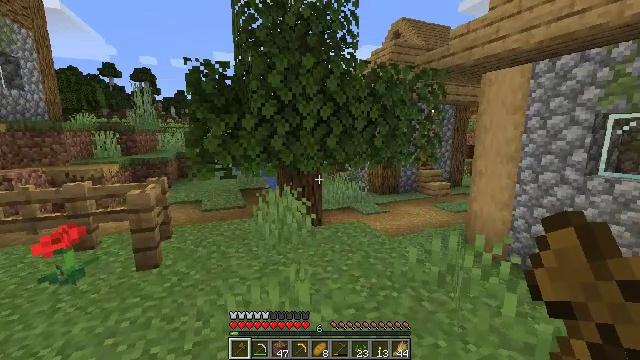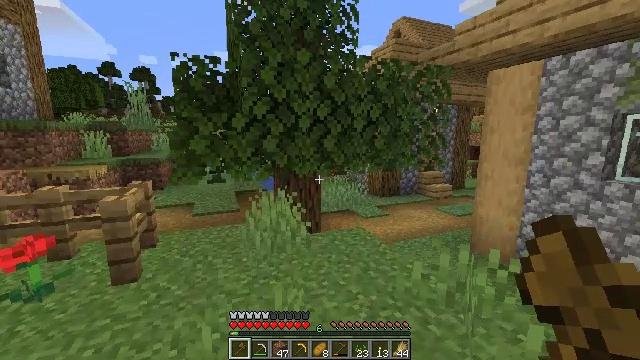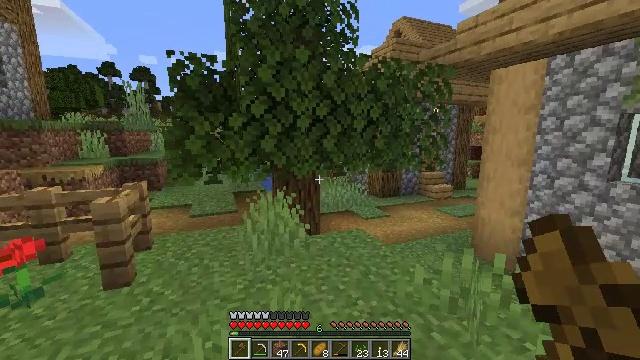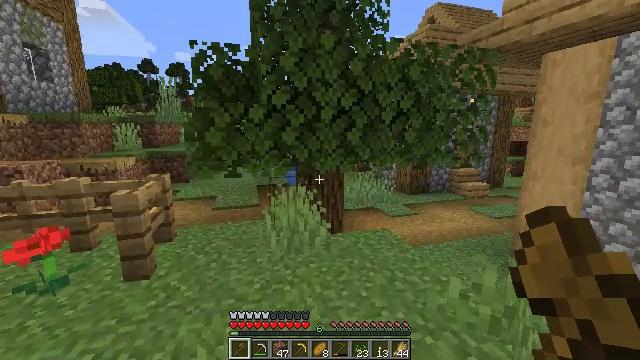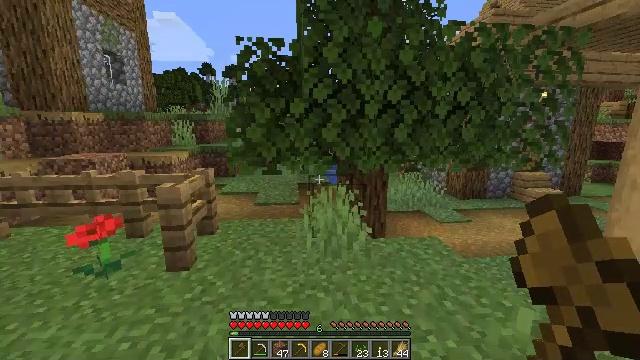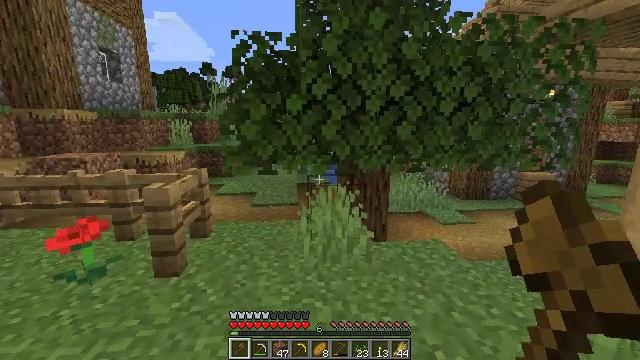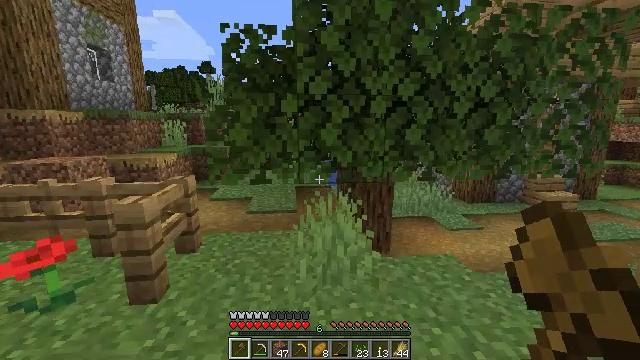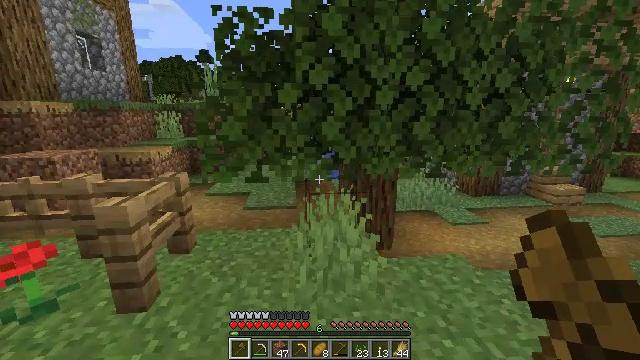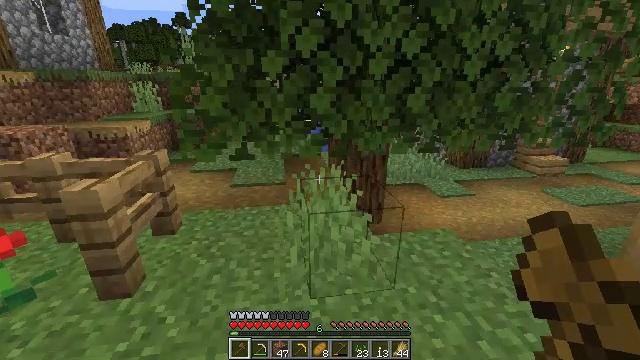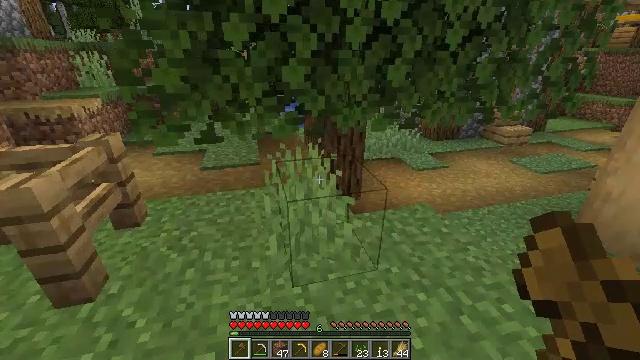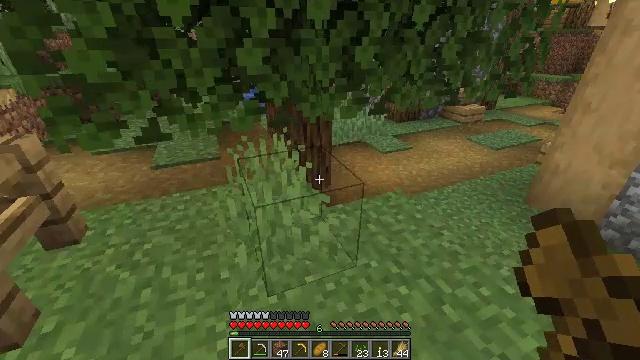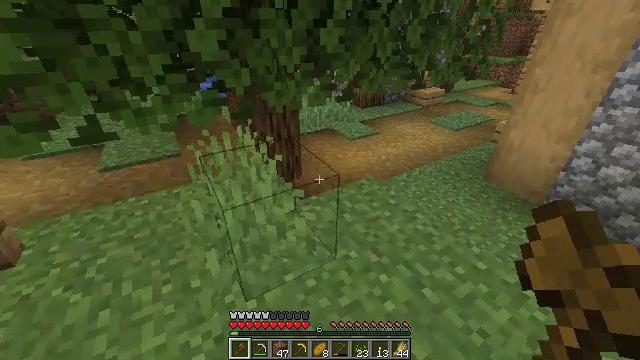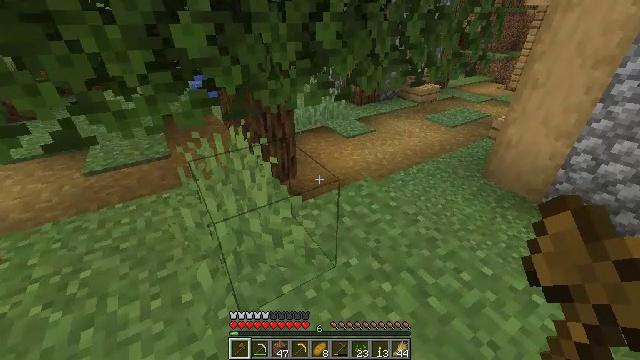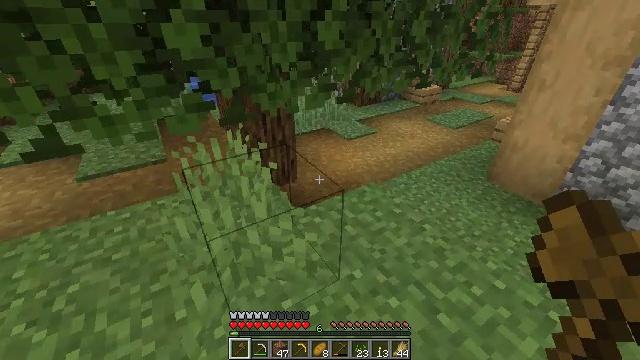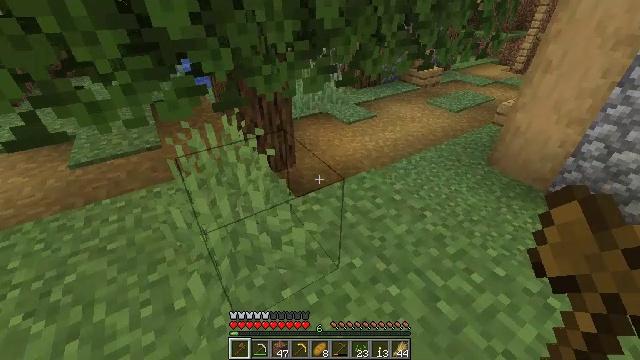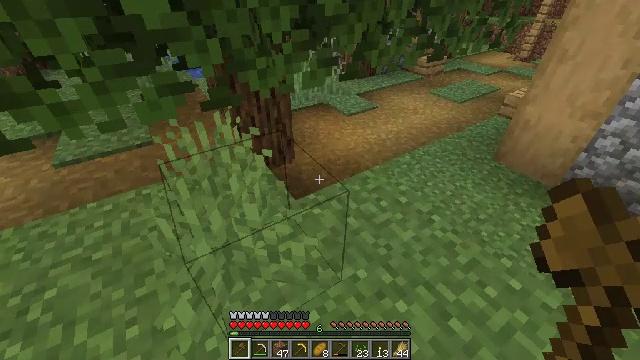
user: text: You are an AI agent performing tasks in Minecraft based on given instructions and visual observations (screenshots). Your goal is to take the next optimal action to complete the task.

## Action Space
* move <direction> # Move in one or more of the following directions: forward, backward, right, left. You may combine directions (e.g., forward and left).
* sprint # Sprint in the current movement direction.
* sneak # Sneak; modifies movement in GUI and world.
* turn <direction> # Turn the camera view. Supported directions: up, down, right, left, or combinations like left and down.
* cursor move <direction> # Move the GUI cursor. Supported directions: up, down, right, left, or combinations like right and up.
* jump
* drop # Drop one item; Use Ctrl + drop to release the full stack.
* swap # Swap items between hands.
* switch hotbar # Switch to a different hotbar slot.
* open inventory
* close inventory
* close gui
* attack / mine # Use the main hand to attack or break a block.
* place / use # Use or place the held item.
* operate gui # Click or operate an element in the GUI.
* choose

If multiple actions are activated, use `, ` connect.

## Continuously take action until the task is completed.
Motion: motion action
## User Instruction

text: Break oak leaves from the trees.
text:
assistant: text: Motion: move forward
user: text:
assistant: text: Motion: move forward
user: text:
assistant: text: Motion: move forward, turn left and down
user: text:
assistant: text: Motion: move forward, turn left
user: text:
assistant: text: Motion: move forward
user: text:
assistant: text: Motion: move forward
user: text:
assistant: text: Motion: move forward, turn down
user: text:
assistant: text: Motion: move forward, turn right and down
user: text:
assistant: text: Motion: move forward, turn right and down
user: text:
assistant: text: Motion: turn right and down
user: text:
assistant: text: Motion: turn right and down
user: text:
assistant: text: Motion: move forward, turn right
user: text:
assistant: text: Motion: move forward
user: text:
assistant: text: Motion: move forward, turn down
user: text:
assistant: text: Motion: move forward, turn down
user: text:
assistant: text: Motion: move forward and move right
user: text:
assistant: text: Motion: move forward and move right, turn left and down
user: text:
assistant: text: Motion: move forward and move right, turn left
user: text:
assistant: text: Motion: move forward and move right, turn left and up
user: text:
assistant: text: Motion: move forward and move right
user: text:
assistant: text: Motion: move forward and move right
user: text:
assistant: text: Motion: move forward and move right, turn left and up
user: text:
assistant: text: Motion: move forward and move right, turn left and up
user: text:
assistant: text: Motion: move forward, turn left
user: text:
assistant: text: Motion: move forward
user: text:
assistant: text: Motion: move forward, attack / mine
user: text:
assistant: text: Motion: move forward, attack / mine
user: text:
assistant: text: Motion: move forward, attack / mine
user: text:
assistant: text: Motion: move forward, attack / mine
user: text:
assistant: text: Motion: move forward, attack / mine